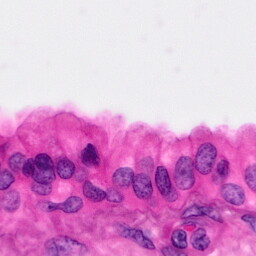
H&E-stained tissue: Pancreatic